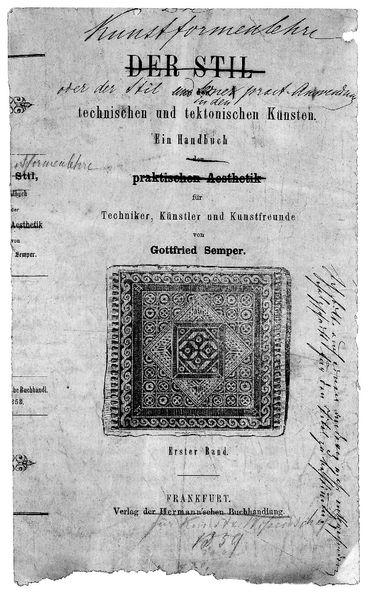
Titel: Titelblatt des “Stil” mit Handkorrekturen Sempers
Künstler: Gottfried Semper
Schlagwörter: weiß, schwarz, zeichen, muster, ornament, schrift, papier, white, black, old, dekor, pattern, print, sheet, stil, buch, linie, technik, form, druck, künstler, seite, titelblatt, kunst, cover, deckblatt, man, german, germany, drawing, paper, black and white, illustration, quadrat, writing, handschrift, letters, letter, design, notizen, anmerkungen, notes, square, gottfried, semper, style, gottfried semper, theorie, book, stamp, dutch, gerissen, frankfurt, zerrisen, handbuch, page, torn, durchgestrichen, text, words, apier, written, author, arts, techniker, title, handwriting, copy, doodle, scan, pamphlet, meaning, document, old fashion, ripped, annotated, erster band, der stil, zeichen\, zerstoren, archive, fractal, mam, frsnkfurt, verbesserung, old times, front page, xerox, der, kunstformen, annotation, handbook, edited, redlined, annotations, byline, und, publisher, crossout, flyleaf, first volume, technischen, sempe, kunstfreunde, verlag der hermannschen buchhandlung